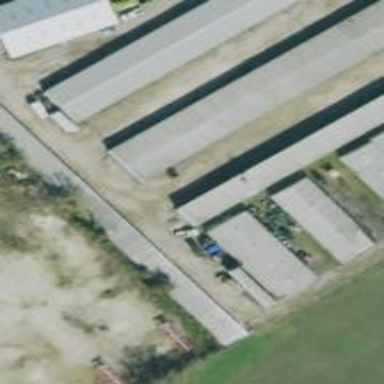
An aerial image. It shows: Industrial building.